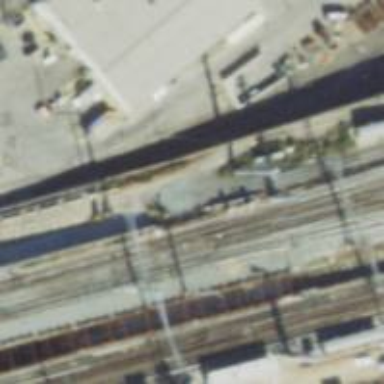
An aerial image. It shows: Railway track with contact lines for electrification.